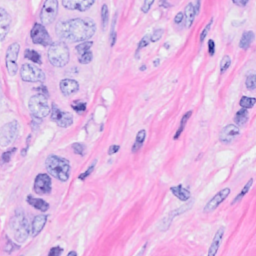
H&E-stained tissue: Breast